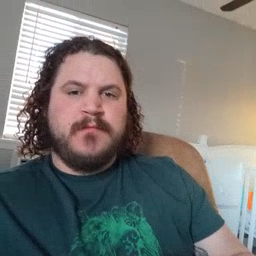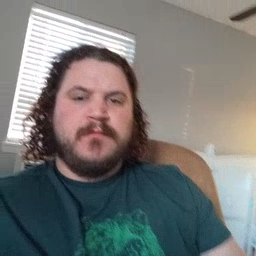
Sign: fast